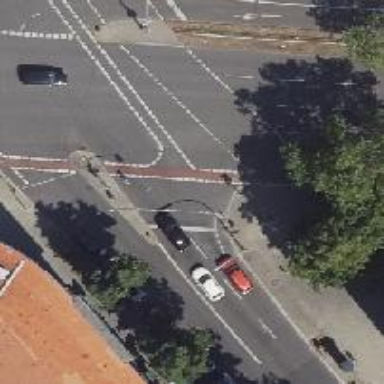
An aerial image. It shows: Road with traffic signals.